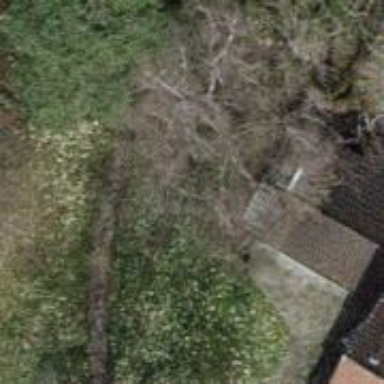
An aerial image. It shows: Evergreen needle-leaved tree.